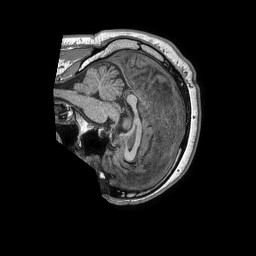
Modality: T1w
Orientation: sagittal
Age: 55
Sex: male
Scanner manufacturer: philips
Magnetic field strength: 1.5 T
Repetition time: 0.007715 s
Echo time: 0.003573 s